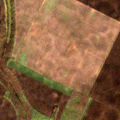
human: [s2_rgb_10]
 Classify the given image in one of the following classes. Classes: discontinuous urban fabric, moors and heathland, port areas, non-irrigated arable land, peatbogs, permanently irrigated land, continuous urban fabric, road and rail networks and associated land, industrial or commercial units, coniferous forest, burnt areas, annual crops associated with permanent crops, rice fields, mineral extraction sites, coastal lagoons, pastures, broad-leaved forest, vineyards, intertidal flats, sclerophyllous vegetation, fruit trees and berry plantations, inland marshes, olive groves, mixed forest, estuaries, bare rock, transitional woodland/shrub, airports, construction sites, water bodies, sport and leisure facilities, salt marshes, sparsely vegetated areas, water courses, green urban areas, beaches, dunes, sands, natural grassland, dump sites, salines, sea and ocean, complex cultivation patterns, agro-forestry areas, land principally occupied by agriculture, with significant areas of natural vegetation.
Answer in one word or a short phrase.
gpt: non-irrigated arable land, broad-leaved forest